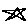
Label: star